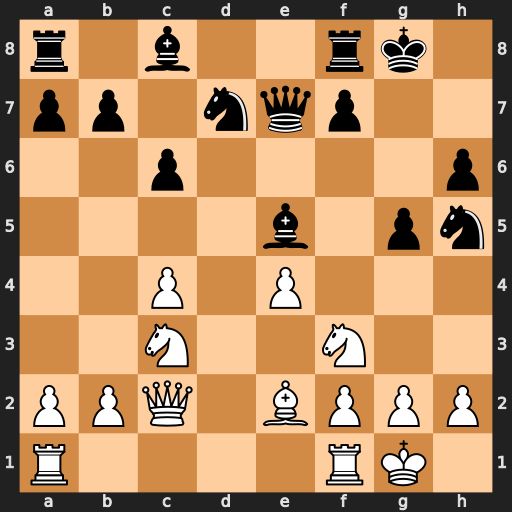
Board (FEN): r1b2rk1/pp1nqp2/2p4p/4b1pn/2P1P3/2N2N2/PPQ1BPPP/R4RK1
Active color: w
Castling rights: -
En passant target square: -
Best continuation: Nxe5 Nxe5 Bxh5